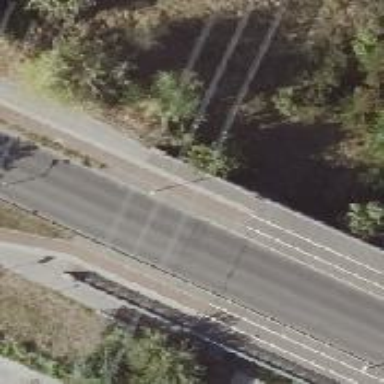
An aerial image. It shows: Sidewalk and cycle path with asphalt surface on bridge.